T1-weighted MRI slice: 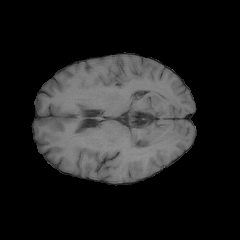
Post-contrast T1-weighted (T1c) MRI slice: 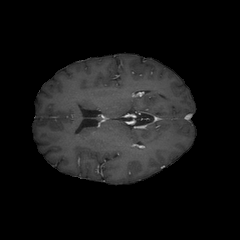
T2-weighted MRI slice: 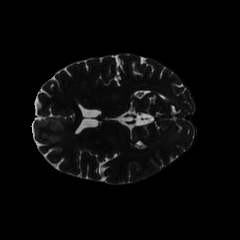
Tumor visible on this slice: yes